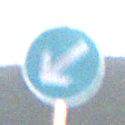
Verkehrszeichen: VorgeschriebeneVorbeifahrtLinks
Umgebung: Outdoor, Nature
Tageszeit: SunriseSunset
Wetter: PartlyCloudy
Licht: Natural
Jahreszeit: Summer
Kontrast: HighContrast